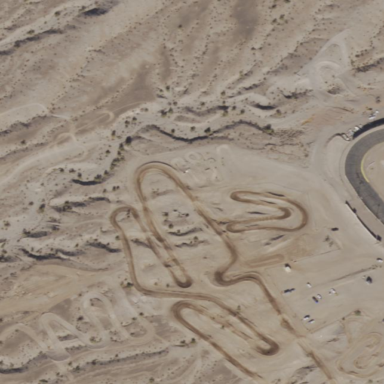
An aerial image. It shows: Sports centre on unpaved land dedicated to motocross.